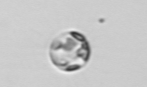
Label: Thalassiosira